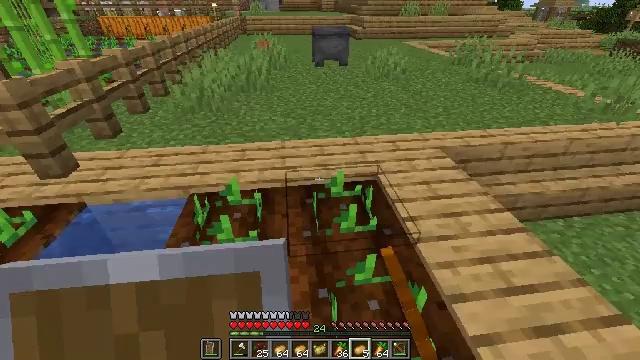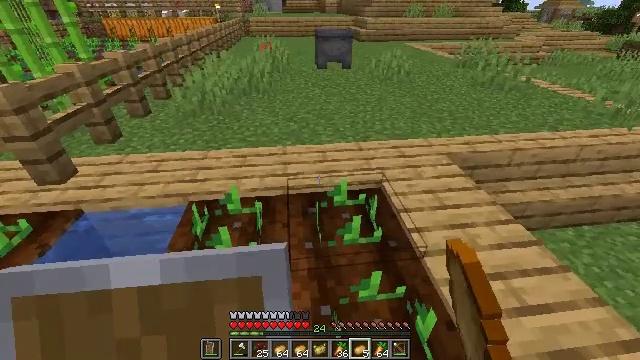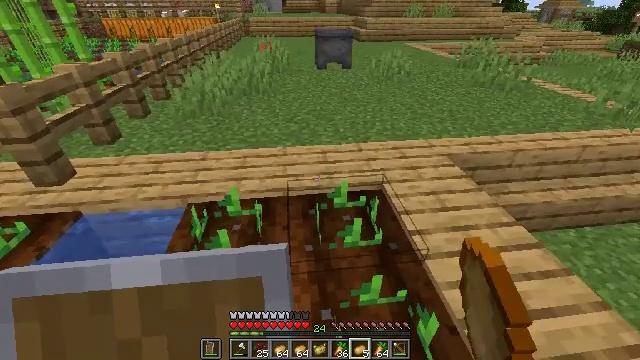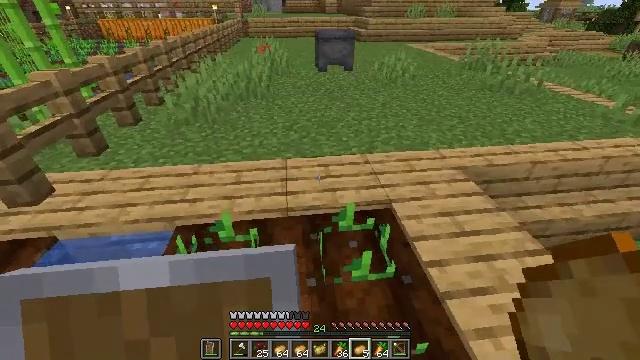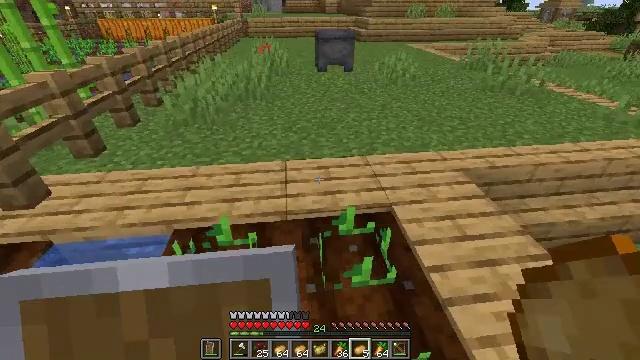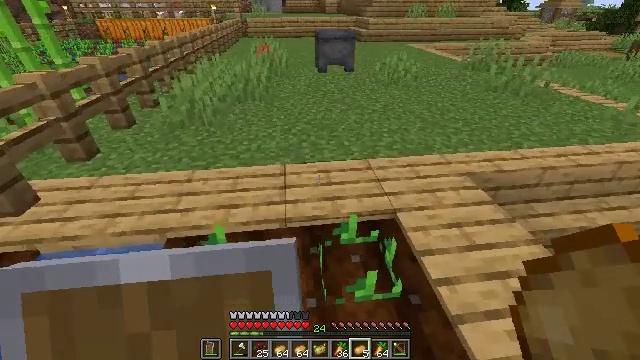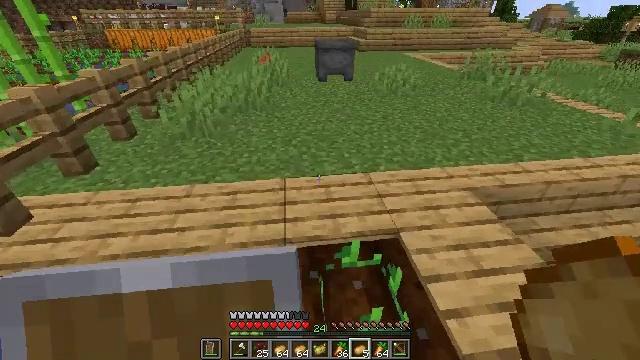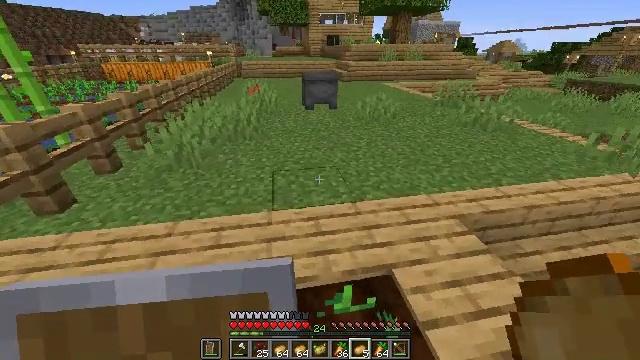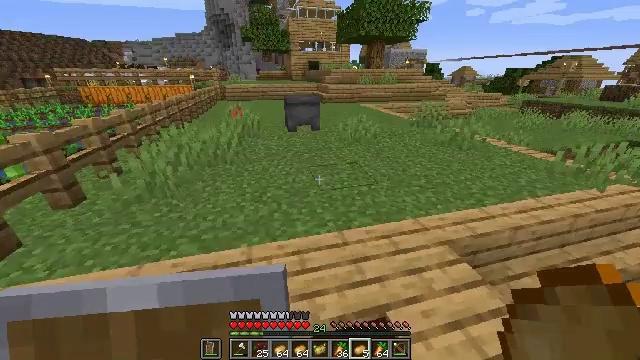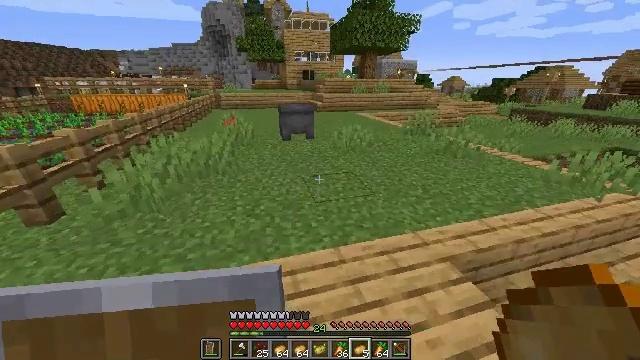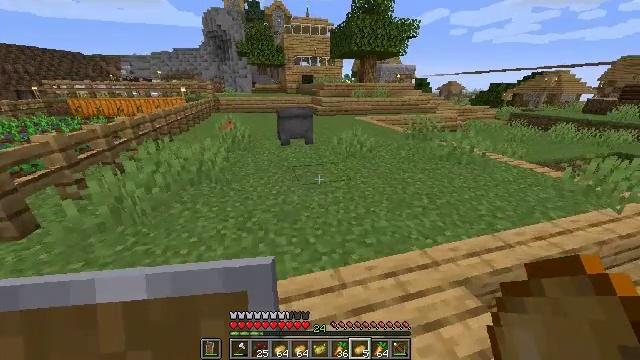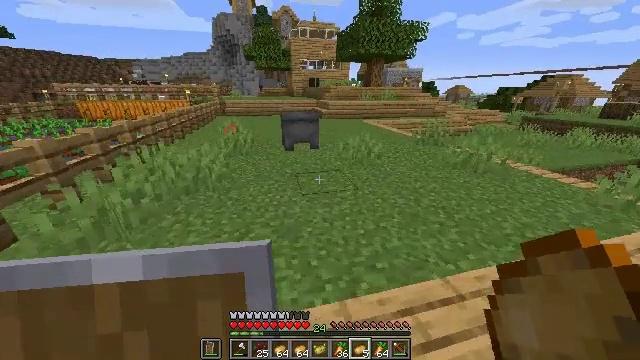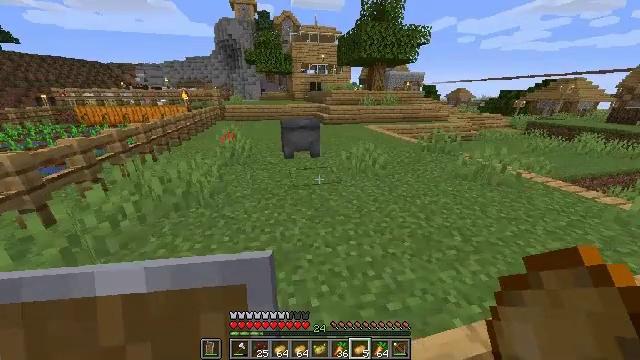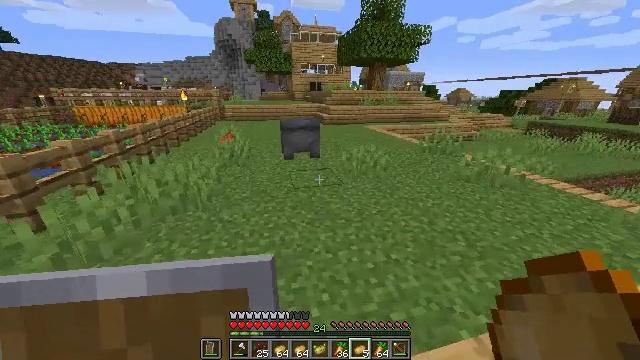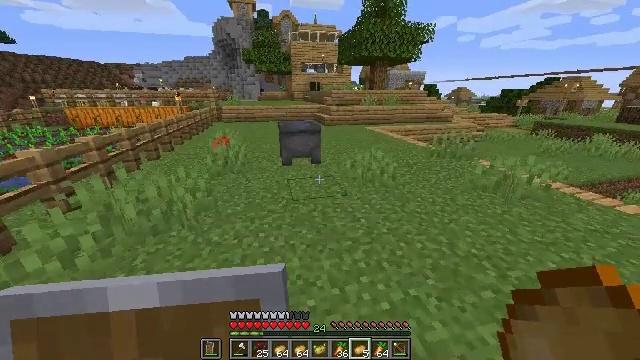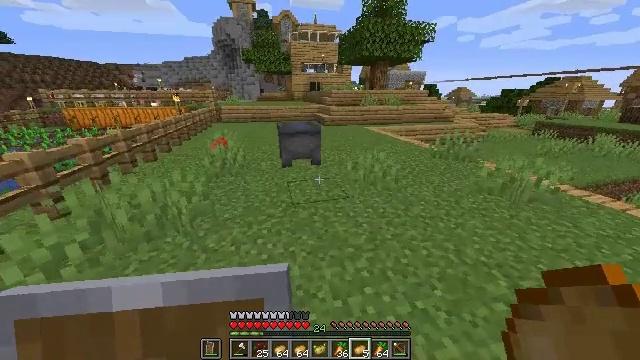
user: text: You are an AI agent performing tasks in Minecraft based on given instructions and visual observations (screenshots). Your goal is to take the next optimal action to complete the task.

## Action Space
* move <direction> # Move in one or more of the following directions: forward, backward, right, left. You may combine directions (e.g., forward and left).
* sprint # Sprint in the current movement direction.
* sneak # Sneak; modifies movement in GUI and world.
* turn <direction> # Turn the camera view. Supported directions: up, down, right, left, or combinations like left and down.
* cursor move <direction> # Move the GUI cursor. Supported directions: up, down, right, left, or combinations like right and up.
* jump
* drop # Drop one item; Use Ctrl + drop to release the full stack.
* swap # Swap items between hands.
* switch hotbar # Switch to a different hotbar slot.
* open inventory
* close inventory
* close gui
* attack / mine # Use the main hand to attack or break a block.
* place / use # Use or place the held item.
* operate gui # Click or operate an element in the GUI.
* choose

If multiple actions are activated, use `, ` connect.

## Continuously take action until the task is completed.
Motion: motion action
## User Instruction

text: Remove a poisonous potato from the inventory.
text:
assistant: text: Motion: move forward
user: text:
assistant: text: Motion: move forward
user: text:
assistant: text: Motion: move forward
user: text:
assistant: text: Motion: no_op
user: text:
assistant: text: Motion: move forward
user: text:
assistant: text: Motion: move forward
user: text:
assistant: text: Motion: move forward, turn right and up
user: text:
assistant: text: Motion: move forward, turn right and up
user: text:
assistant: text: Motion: move forward, turn right and up
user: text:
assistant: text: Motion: move forward
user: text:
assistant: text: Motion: move forward, turn left
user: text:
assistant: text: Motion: move forward, turn up
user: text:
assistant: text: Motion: move forward
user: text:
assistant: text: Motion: move forward
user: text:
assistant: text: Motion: move forward
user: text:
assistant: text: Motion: move forward
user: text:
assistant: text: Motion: move forward
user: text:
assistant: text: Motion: move forward
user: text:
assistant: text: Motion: move forward, turn left
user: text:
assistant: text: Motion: move forward, turn left
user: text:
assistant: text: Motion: move forward
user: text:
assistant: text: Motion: move forward
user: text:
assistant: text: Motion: move forward
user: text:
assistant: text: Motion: move forward
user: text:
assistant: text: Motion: move forward, jump
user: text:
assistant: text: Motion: move forward, jump
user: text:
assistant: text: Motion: move forward, jump
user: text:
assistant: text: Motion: move forward, jump
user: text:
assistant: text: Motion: move forward, jump
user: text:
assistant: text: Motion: move forward